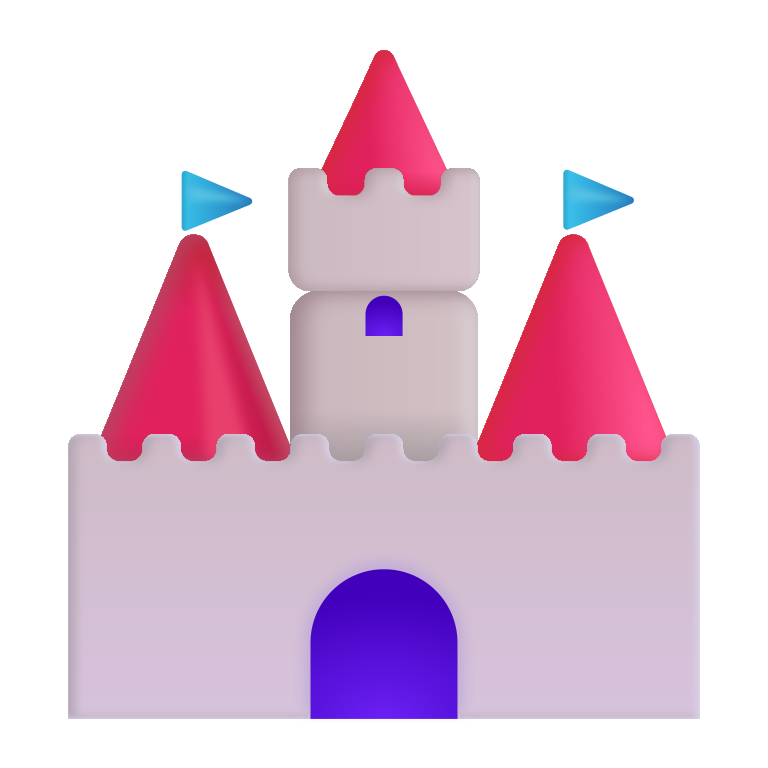
castle color